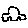
Label: car